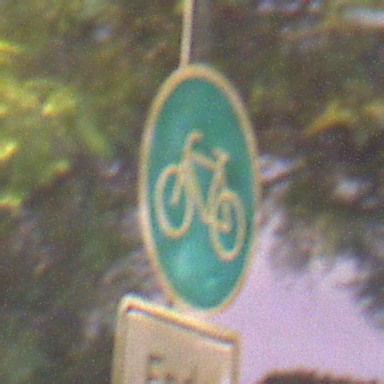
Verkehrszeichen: Radweg
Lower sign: HinweisDurchVerbaleAngabe2
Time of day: Night
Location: Outdoor (Suburban)
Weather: PartlyCloudy
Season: NotSpecified
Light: Artificial